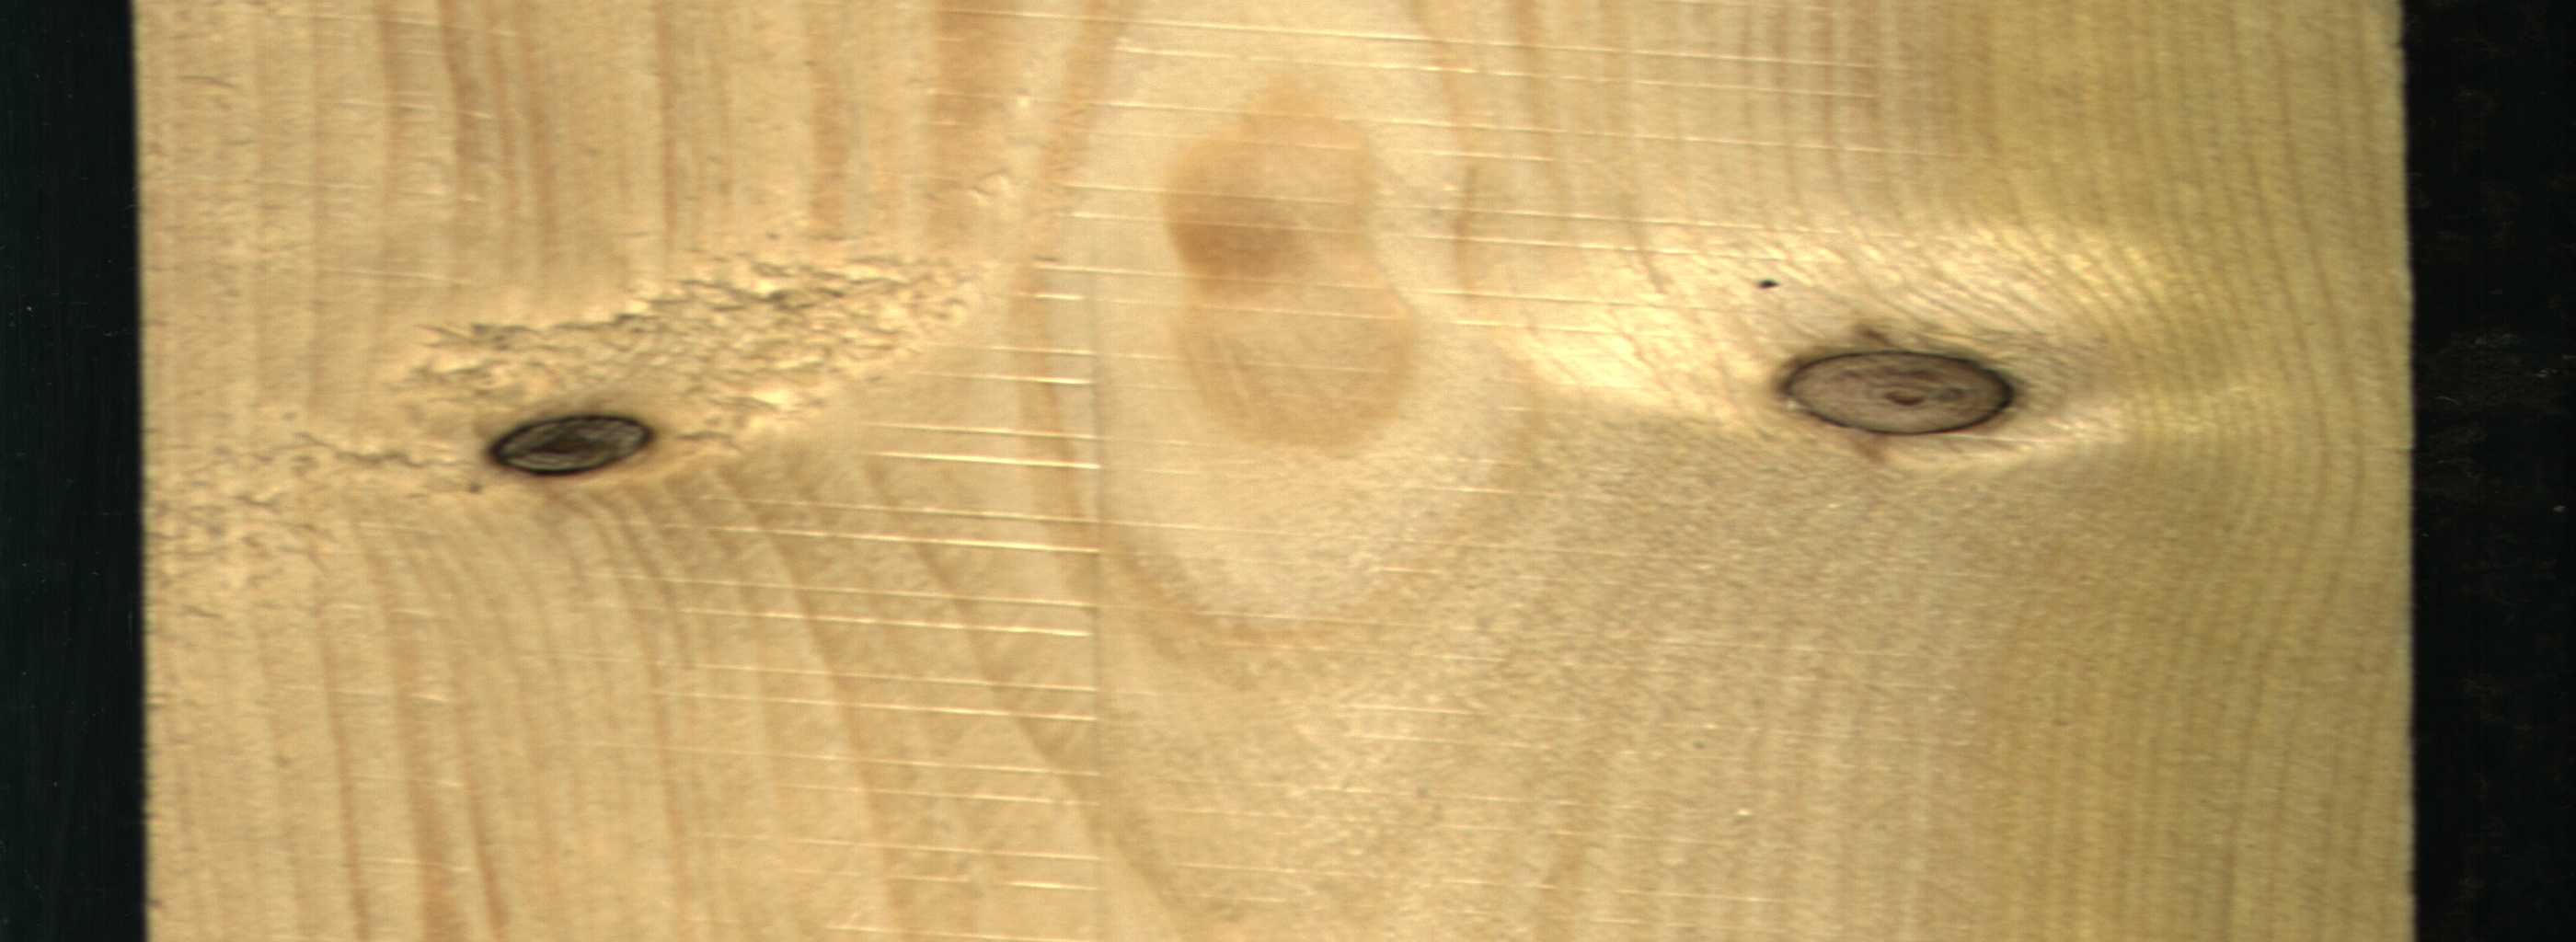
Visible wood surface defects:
Dead_Knot
Dead_Knot